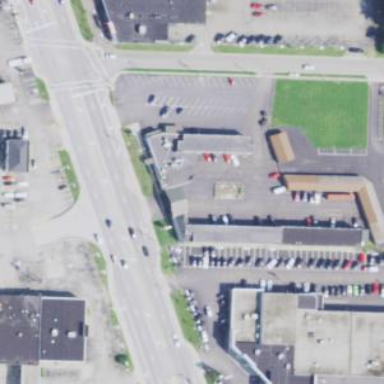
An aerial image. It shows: Building that is motel.